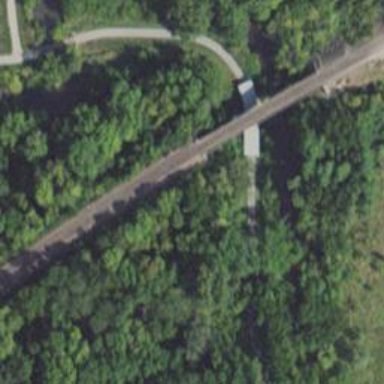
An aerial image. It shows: Bridge over railway line.